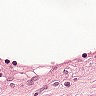
Metastatic tissue present: no